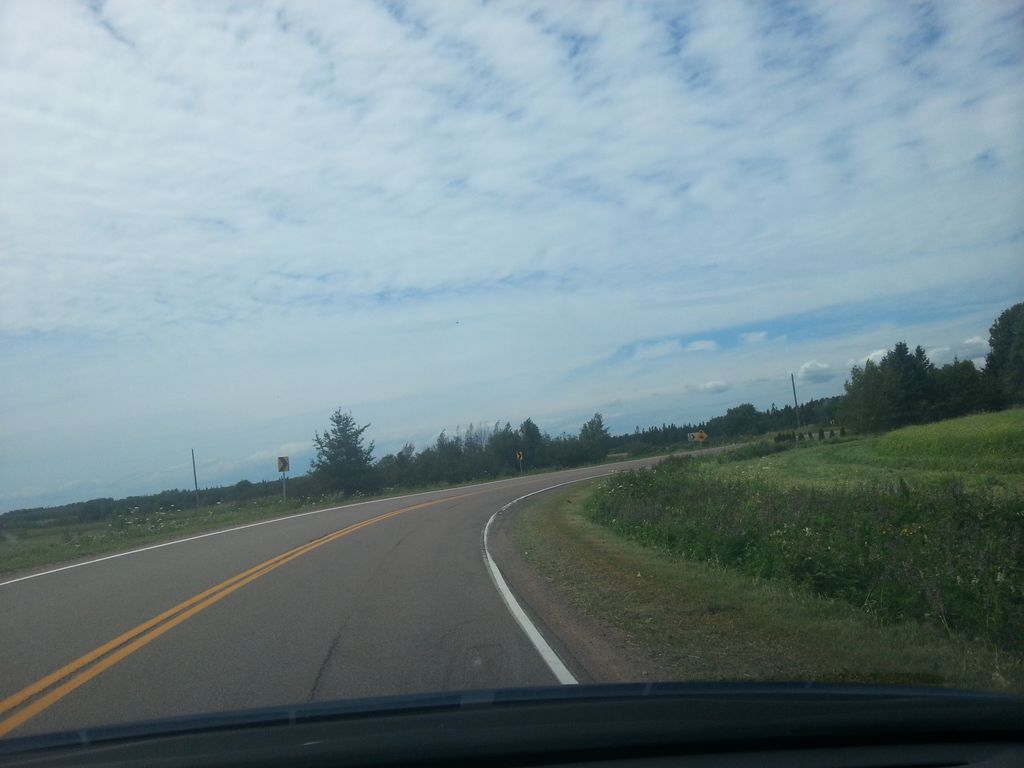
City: charlottetown